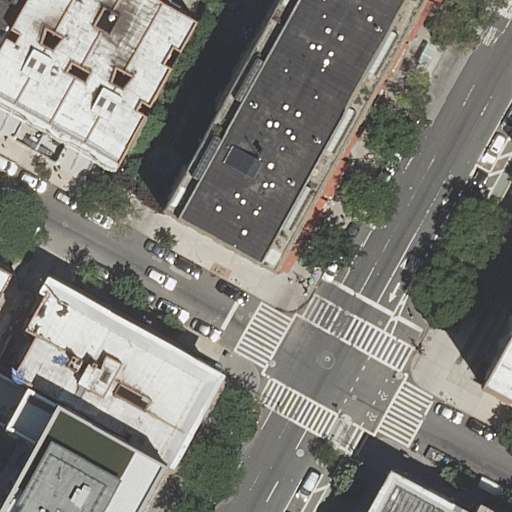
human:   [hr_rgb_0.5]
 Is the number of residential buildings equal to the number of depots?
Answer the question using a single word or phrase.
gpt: no

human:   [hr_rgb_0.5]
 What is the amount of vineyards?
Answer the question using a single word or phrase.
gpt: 0

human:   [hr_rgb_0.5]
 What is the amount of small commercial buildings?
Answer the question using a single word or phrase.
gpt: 0

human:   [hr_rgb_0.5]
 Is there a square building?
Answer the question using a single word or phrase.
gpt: no

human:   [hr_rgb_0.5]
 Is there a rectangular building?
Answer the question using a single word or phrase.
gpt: yes

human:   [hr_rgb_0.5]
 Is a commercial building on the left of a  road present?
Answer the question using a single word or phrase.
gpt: no

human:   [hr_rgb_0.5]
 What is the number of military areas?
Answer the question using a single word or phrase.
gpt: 0

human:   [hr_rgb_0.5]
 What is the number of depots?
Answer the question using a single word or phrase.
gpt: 0

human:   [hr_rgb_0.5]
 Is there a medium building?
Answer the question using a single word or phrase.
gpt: yes

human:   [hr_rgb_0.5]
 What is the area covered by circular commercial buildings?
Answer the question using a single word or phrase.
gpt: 0m2

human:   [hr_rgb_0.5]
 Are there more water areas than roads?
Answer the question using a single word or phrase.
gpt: no

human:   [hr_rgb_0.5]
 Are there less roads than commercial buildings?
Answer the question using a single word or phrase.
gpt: no

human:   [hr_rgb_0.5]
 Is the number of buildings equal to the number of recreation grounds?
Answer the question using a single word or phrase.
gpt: no

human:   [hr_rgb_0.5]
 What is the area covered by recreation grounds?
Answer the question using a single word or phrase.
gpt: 0m2

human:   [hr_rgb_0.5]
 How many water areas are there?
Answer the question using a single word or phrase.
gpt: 0

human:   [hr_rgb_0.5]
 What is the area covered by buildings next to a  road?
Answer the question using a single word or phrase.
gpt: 3837m2

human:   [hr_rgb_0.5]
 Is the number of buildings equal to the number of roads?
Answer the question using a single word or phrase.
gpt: no

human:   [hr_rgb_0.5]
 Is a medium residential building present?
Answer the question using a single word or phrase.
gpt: yes

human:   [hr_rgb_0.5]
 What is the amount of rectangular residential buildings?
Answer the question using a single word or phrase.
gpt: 5

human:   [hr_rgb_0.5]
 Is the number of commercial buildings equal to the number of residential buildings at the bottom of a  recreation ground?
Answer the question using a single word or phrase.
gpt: yes

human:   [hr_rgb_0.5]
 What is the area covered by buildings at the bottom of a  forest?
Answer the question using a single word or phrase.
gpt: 0m2

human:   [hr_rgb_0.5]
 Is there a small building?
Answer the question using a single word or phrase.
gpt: yes

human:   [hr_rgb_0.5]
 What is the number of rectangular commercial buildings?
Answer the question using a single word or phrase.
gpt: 0

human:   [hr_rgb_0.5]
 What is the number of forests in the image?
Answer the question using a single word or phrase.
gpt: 0

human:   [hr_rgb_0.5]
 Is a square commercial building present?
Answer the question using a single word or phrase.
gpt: no

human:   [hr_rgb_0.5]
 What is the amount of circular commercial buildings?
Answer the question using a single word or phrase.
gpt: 0

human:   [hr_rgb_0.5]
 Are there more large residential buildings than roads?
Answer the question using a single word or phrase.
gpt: no

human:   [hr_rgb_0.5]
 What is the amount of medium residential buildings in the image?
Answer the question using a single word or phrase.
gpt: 4

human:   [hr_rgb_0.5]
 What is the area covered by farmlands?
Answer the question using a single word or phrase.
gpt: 0m2

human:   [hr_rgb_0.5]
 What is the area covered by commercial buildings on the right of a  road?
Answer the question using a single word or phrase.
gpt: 0m2

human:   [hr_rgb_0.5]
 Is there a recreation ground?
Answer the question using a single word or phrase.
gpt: no

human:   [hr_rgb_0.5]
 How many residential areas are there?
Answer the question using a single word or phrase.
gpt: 0

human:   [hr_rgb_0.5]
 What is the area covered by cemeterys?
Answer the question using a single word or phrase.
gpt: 0m2

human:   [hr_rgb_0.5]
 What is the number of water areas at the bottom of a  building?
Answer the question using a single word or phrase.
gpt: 0

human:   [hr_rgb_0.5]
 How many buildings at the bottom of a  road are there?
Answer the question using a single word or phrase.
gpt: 5

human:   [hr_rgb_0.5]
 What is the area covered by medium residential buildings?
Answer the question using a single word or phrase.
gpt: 823m2